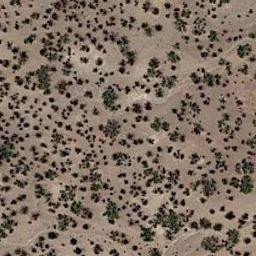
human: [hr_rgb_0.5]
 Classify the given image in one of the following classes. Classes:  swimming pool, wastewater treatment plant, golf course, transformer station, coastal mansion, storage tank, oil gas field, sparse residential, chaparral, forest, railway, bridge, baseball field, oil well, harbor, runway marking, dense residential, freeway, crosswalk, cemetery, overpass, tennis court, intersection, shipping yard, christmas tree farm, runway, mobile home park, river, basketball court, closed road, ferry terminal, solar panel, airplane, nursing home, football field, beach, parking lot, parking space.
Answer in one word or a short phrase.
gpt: chaparral